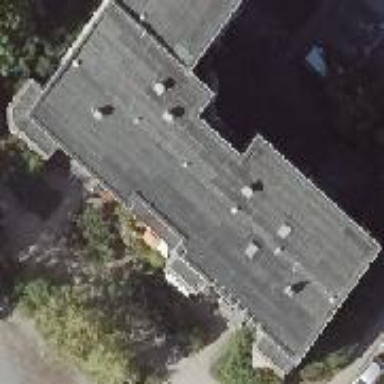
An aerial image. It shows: Flat-roofed apartment building.